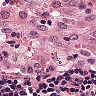
Metastatic tissue present: no